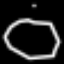
Label: octagon